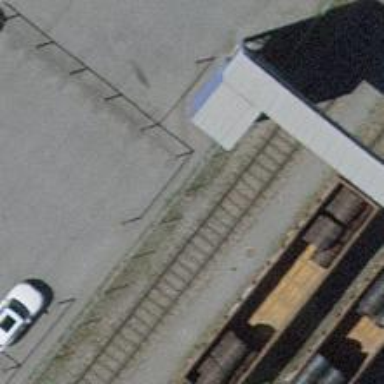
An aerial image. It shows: Single railway spur track.